Aerial crown-view tile of a tropical tree (Barro Colorado Island, Panama), acquired 20240716:
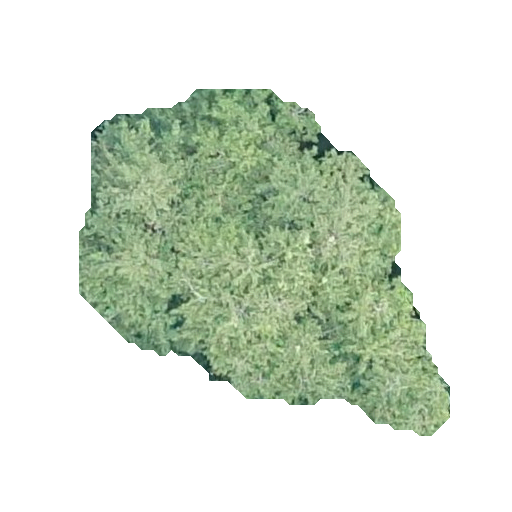
Species: Quararibea stenophylla
GBIF accepted scientific name: Quararibea stenophylla
Crown area: 133.159 m²